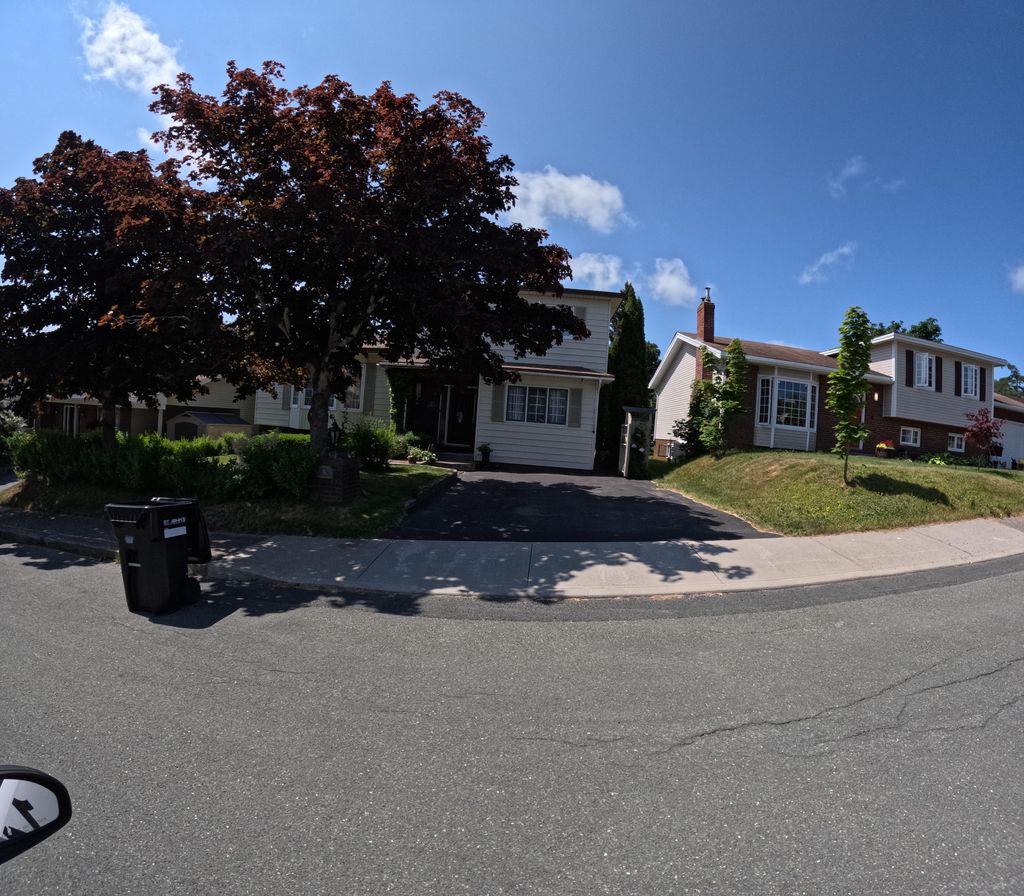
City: st_johns